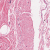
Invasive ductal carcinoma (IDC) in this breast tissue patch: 0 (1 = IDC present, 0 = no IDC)